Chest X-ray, PA view. Patient: 26 years old, sex M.
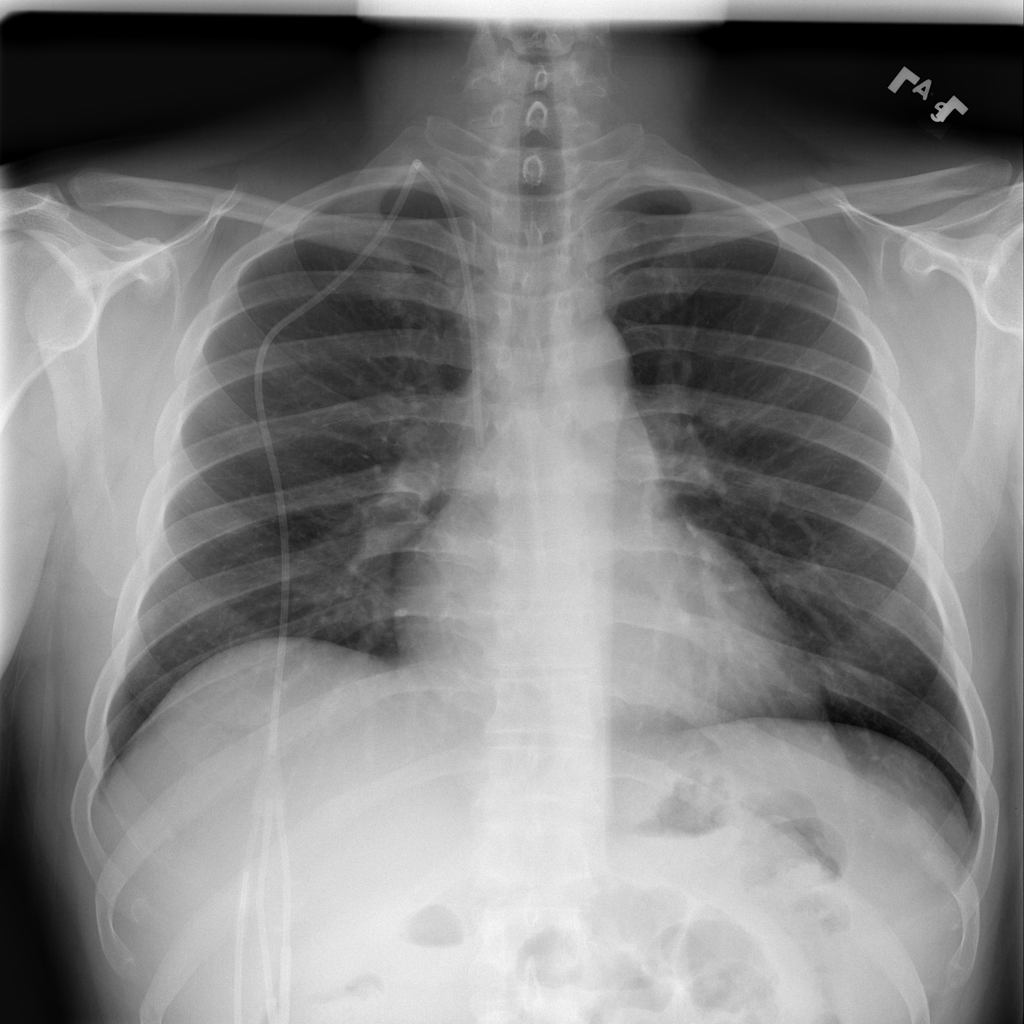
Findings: No Finding